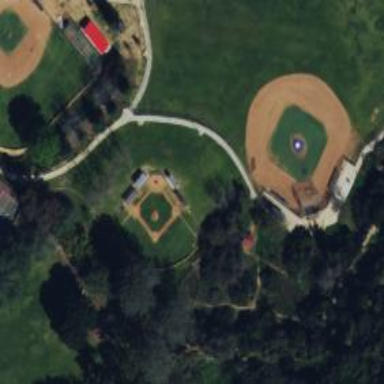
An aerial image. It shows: Baseball pitch for leisure and sports activities.